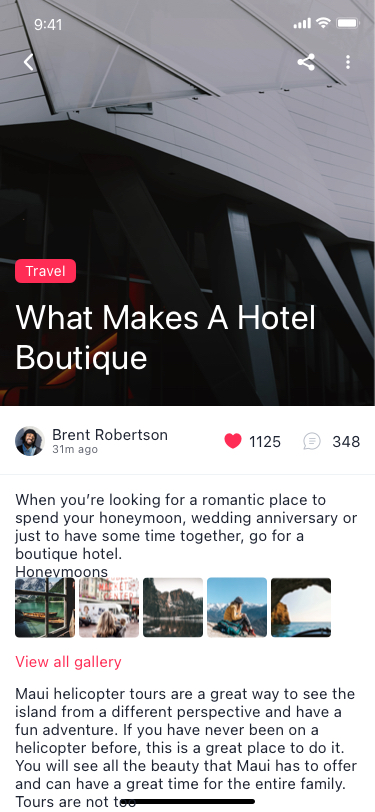
Text in this UI design:
What Makes A Hotel Boutique
1125
348
When you’re looking for a romantic place to spend your honeymoon, wedding anniversary or just to have some time together, go for a boutique hotel.
Honeymoons
Maui helicopter tours are a great way to see the island from a different perspective and have a fun adventure. If you have never been on a helicopter before, this is a great place to do it. You will see all the beauty that Maui has to offer and can have a great time for the entire family. Tours are not too
View all gallery
31m ago
Brent Robertson